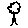
Label: tree